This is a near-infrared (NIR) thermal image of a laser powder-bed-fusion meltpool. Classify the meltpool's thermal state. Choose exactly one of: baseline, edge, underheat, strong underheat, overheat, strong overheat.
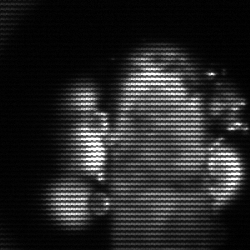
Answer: baseline